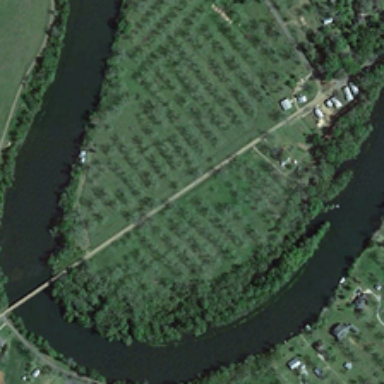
There are some white roof houses near the farm .